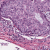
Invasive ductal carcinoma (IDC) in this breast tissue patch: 1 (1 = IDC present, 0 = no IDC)